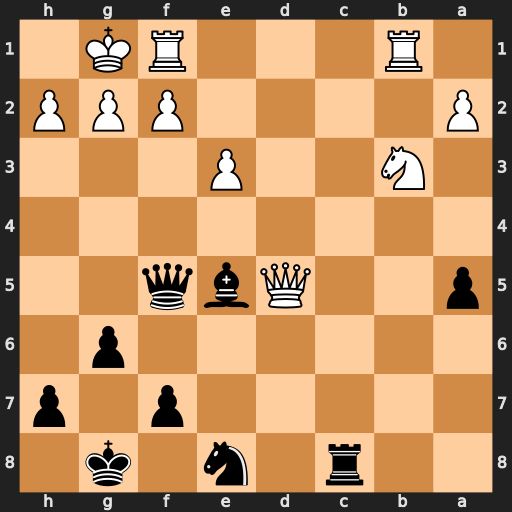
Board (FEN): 2r1n1k1/5p1p/6p1/p2Qbq2/8/1N2P3/P4PPP/1R3RK1
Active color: b
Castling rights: -
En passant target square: -
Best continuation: Bxh2+ Kxh2 Qxd5